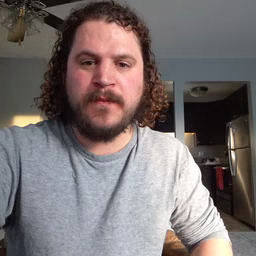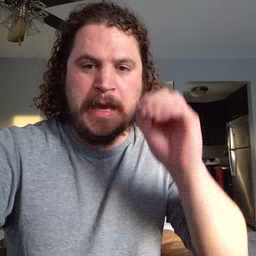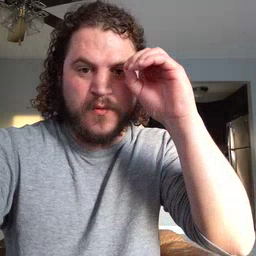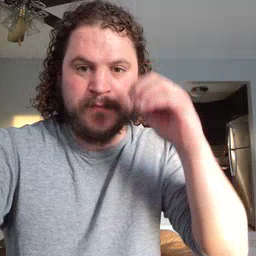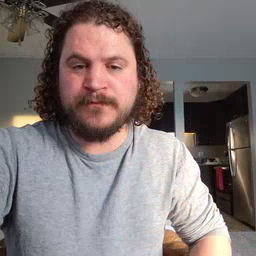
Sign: owl